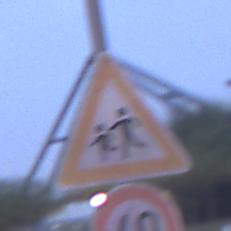
Verkehrszeichen: KinderRechts
Zusatzzeichen unten: Geschwindigkeit40
Umgebung: Outdoor, Urban
Tageszeit: Night
Wetter: PartlyCloudy
Licht: Artificial
Jahreszeit: NotSpecified
Kontrast: HighContrast